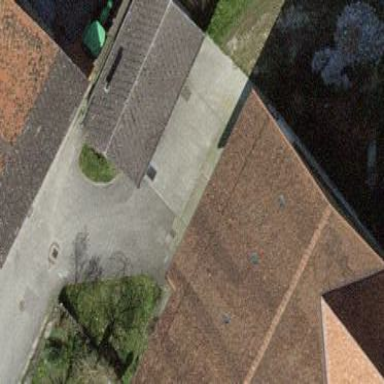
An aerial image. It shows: Farm building.